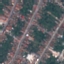
Land use / land cover: Residential